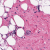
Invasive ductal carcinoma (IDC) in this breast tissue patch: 0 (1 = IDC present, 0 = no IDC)